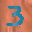
Label: 3